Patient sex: M
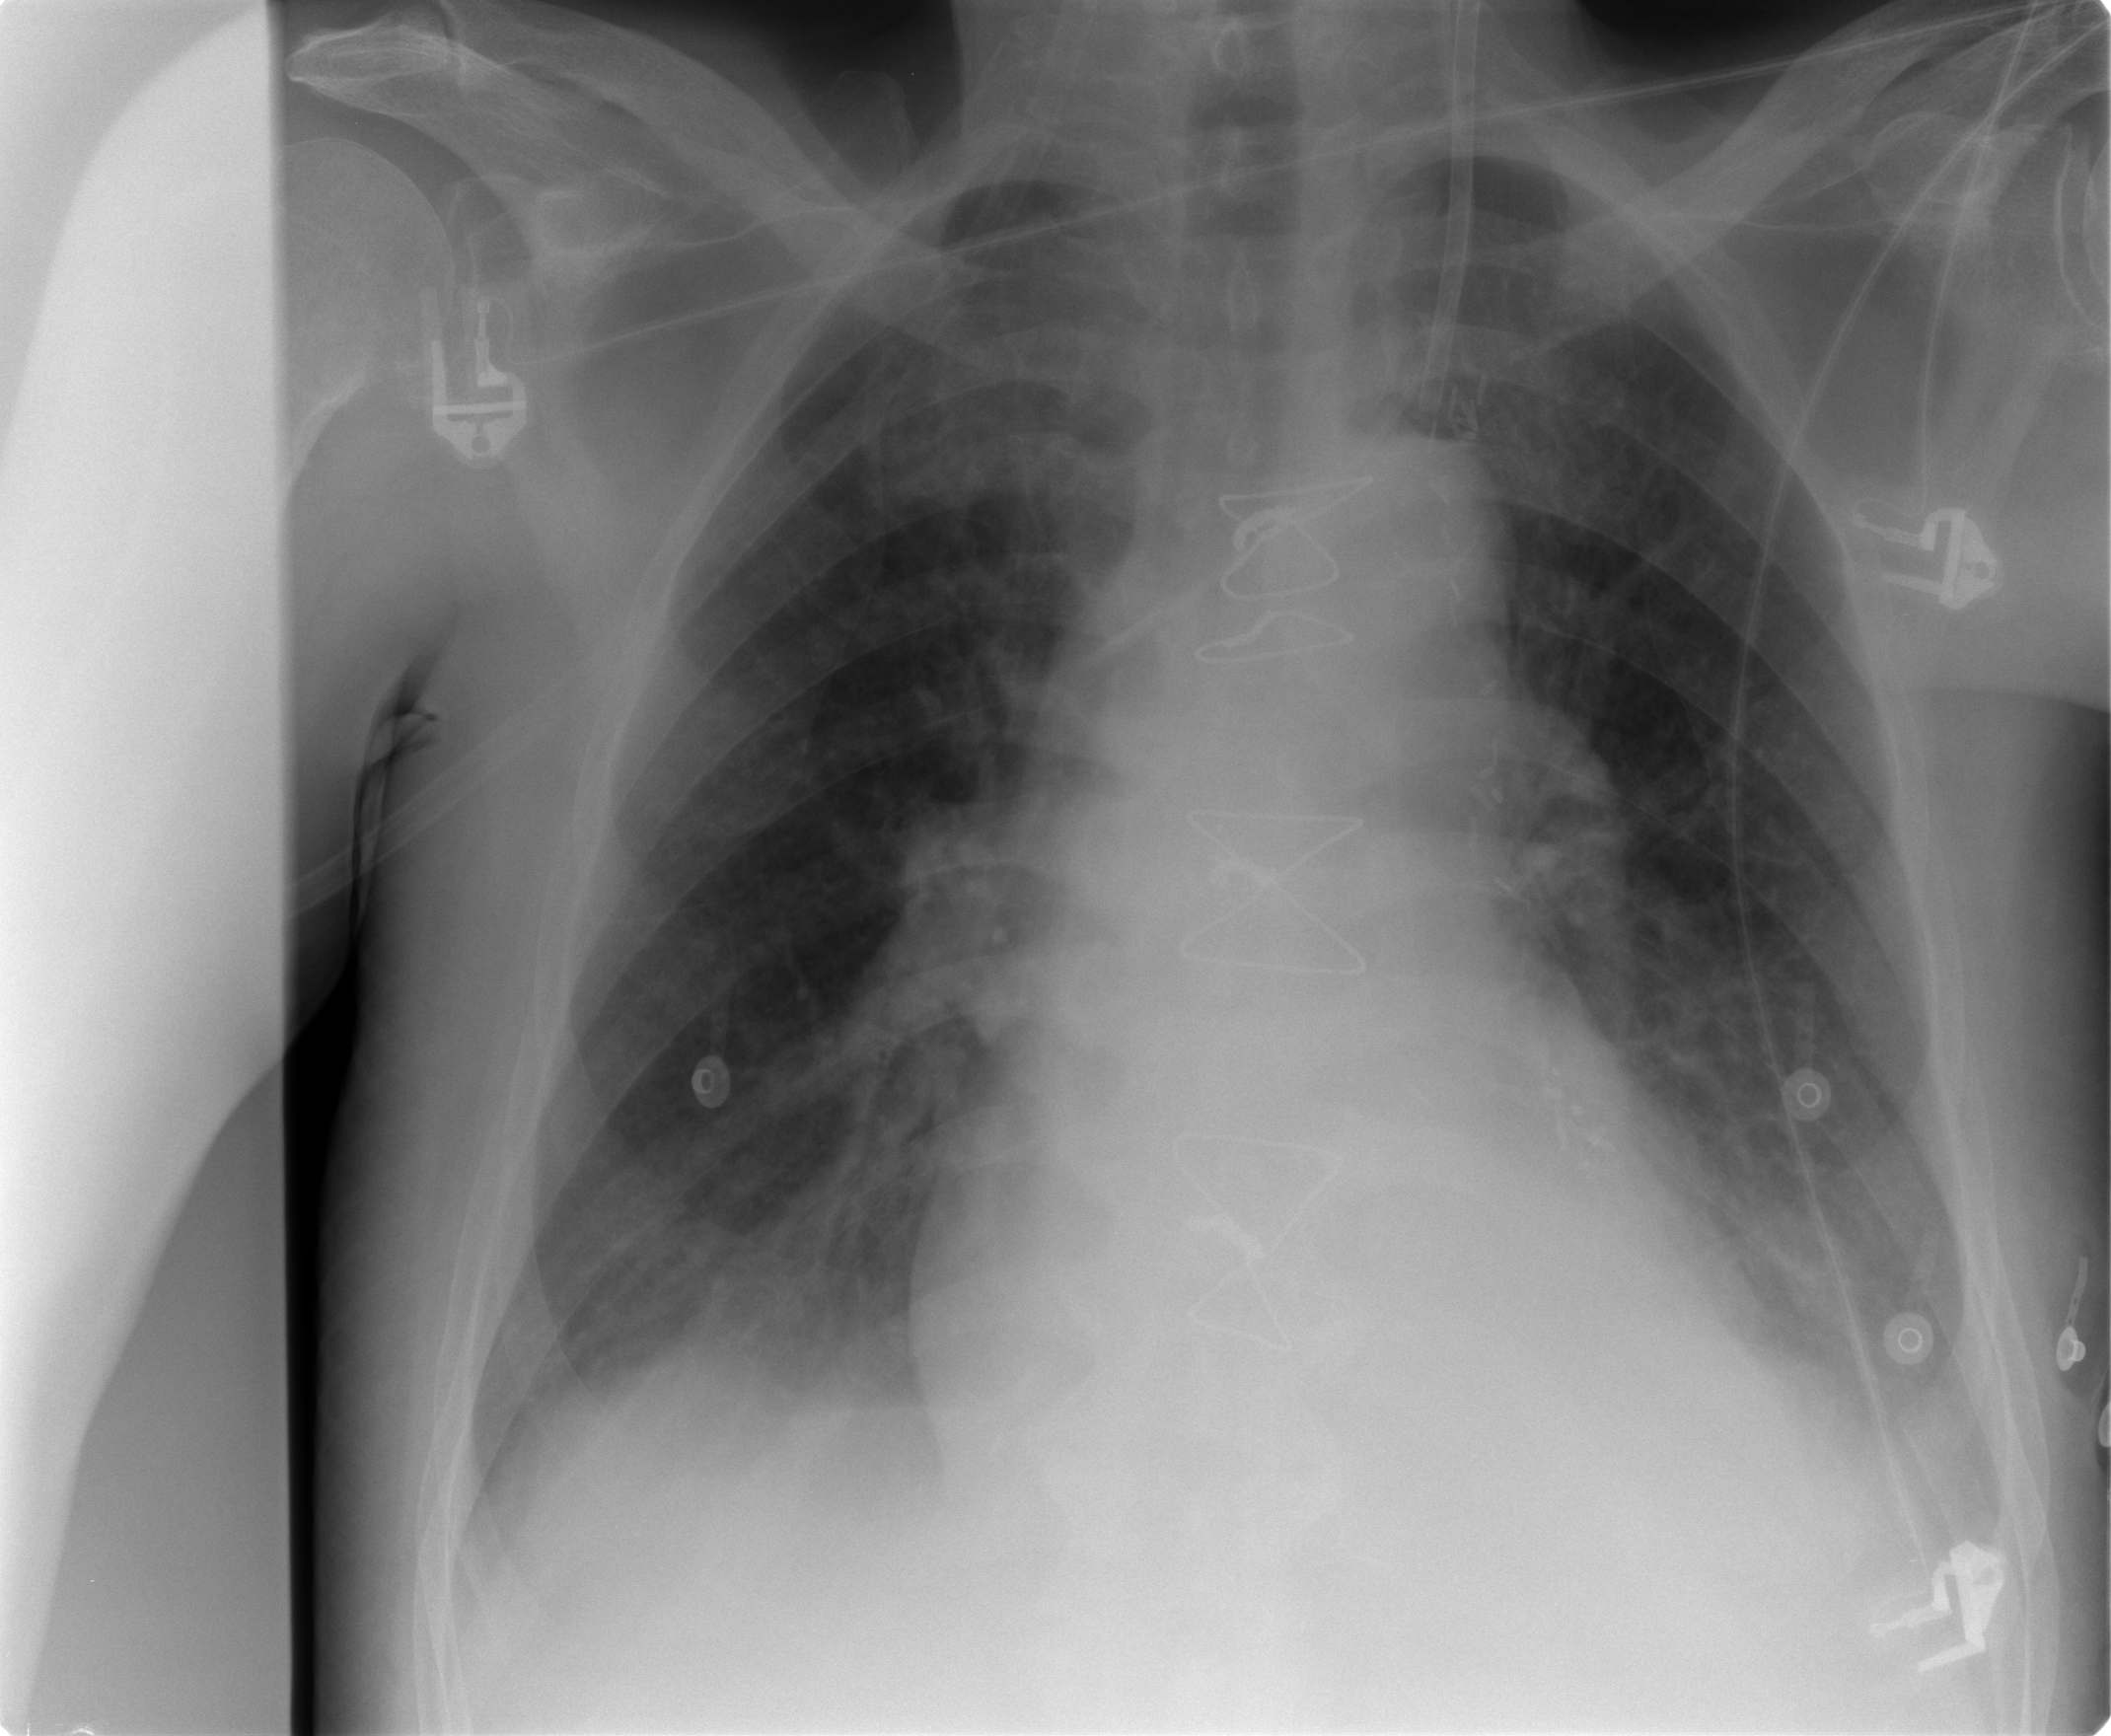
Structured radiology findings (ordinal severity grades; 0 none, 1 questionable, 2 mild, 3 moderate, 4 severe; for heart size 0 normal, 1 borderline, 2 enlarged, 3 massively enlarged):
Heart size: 2
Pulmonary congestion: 2
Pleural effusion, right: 2
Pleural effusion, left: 2
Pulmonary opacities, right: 1
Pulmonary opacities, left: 2
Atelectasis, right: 2
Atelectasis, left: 2